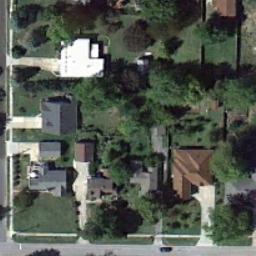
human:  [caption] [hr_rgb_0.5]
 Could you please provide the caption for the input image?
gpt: Medium-sized houses are surrounded by green trees .

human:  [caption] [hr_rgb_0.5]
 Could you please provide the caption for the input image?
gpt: The medium residential area with some houses and trees on the grass is surrounded by roads .

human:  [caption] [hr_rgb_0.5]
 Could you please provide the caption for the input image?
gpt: There are many trees and buildings in the middle residential area .

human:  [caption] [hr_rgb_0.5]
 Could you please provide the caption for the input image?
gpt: The medium residential is on the grass next to some trees and road .

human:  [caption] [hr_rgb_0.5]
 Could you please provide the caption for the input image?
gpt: There are some green trees and buildings on the medium residential area .